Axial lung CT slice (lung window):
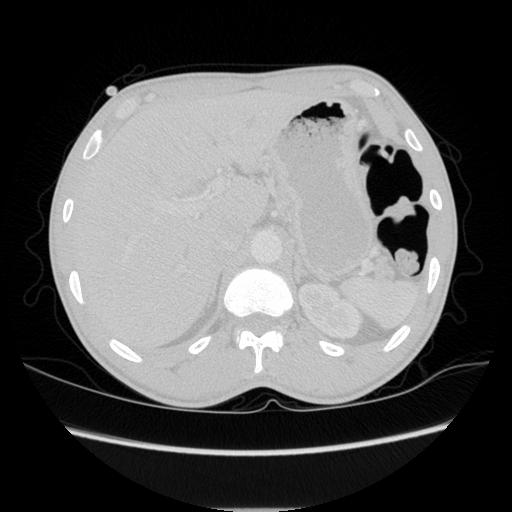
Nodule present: no